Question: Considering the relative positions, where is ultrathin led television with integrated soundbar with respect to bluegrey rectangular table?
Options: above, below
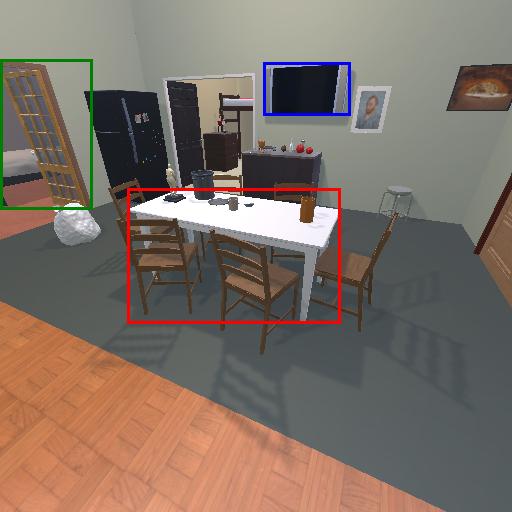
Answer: above